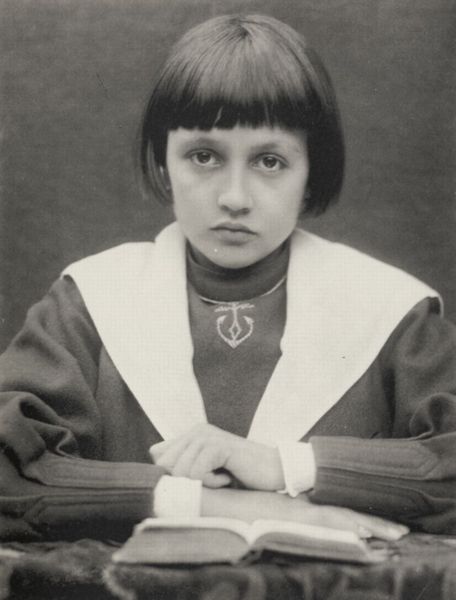
Titel: Jacques
Künstler: Francois Emile Zola
Schlagwörter: hand, kopf, schatten, weiß, mädchen, sitzen, braun, finger, frisur, grau, haar, kleid, licht, mund, nase, schwarz, symbol, tisch, zeichen, blick, tuch, hochformat, muster, alt, jacke, arme, augen, bibel, falten, gesicht, kragen, sehen, trauer, ärmel, bildnis, hände, portrait, porträt, schauen, kirche, auge, haare, sitzend, stickerei, decke, kind, tochter, brosche, brustbild, frontal, kinn, lippen, traurig, pony, schule, kette, ernst, pupillen, lesen, melancholie, foto, fotografie, photographie, tischkante, offen, buch, kloster, kreuz, schwarz-weiß, uniform, faust, manschetten, orden, novizin, heft, photo, tracht, verschränkt, christlich, brav, schmollmund, rollkragen, anker, lernen, aufgeschlagen, fotographie, pullover, pulli, vorlesen, fot, gläubig, wettbewerb, bob, schülerin, pagenkopf, pagenschnitt, bubikopf, page, photograpie, matrosenkragen, schmollen, ausdruckslos, schuluniform, schulfoto, schulkind, topffrisur, 1930, teilnahmslos, teenager